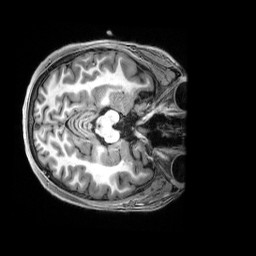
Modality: T1w
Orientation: axial
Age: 22
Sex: female
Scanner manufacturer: siemens
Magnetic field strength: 3 T
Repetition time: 2.5 s
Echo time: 0.00222 s